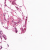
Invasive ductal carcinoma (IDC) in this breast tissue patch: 0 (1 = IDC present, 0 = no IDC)